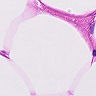
Metastatic tissue present: no